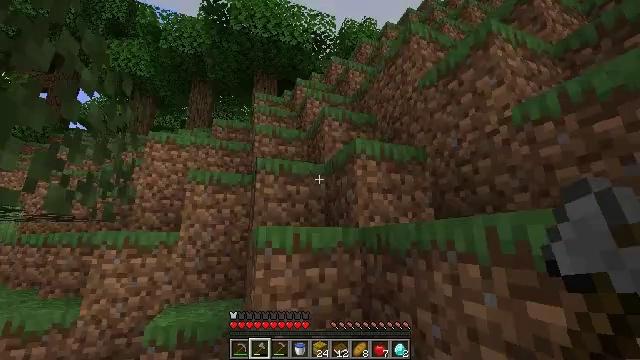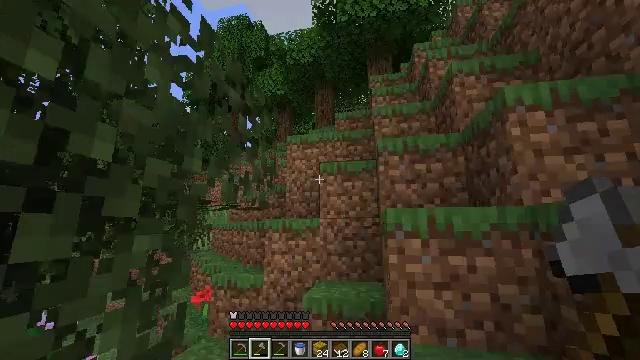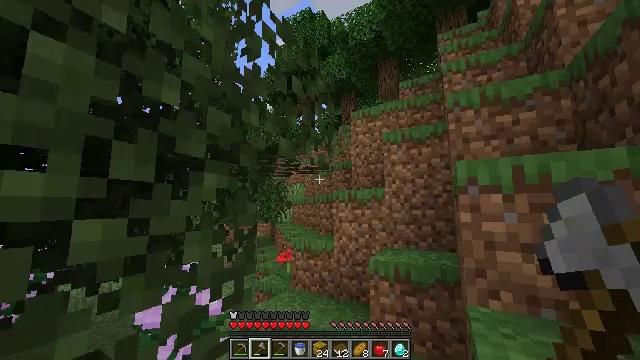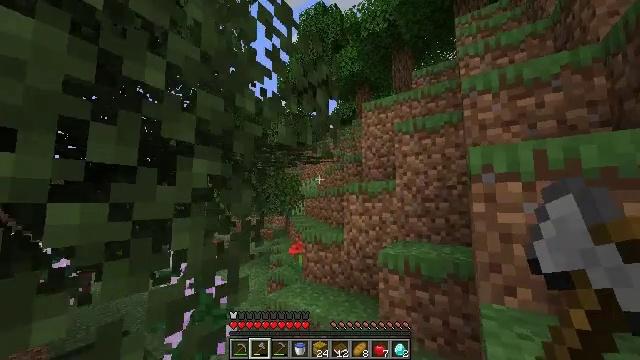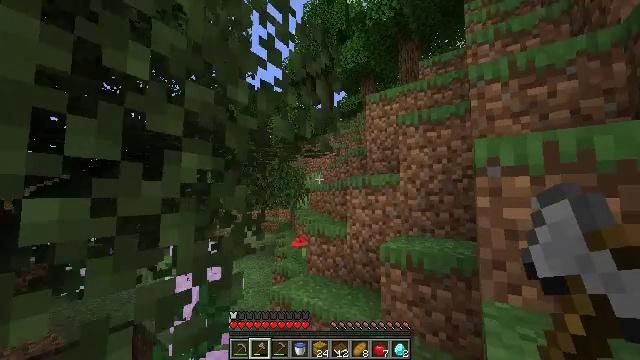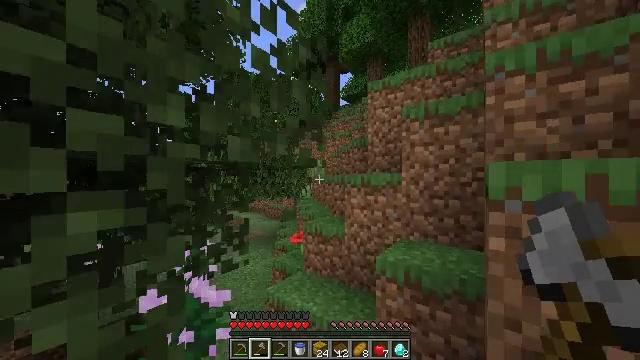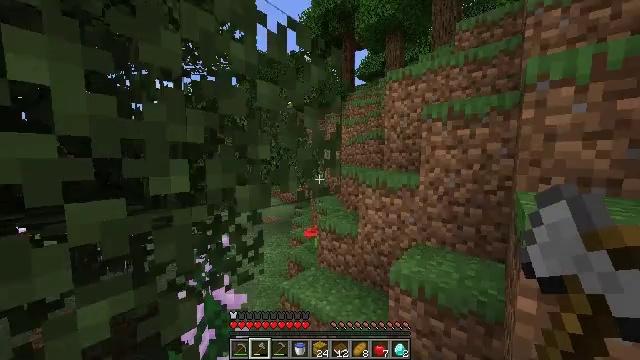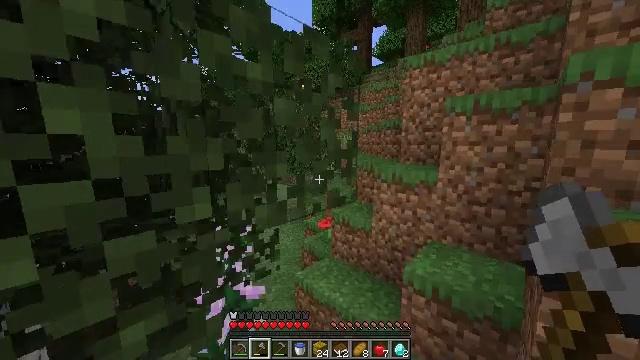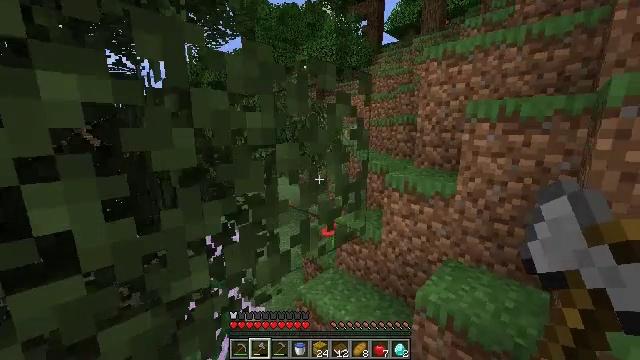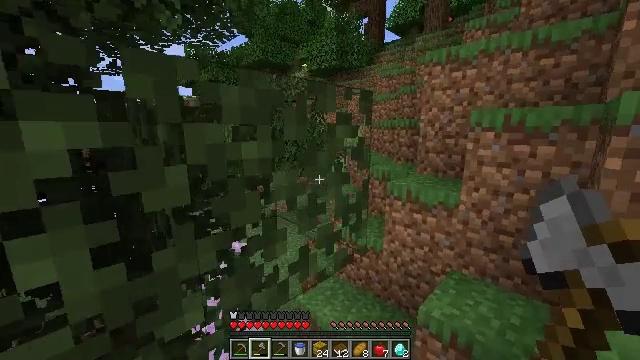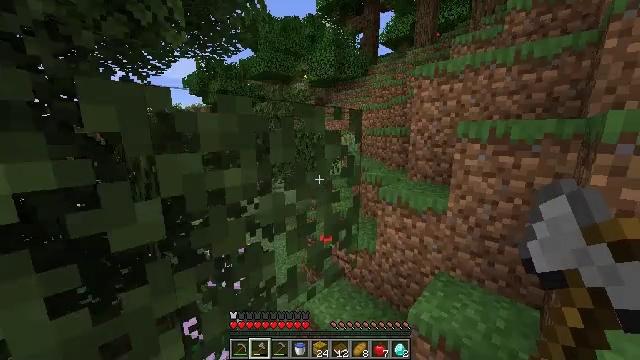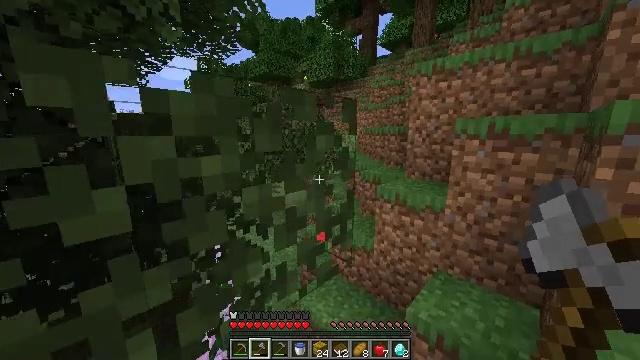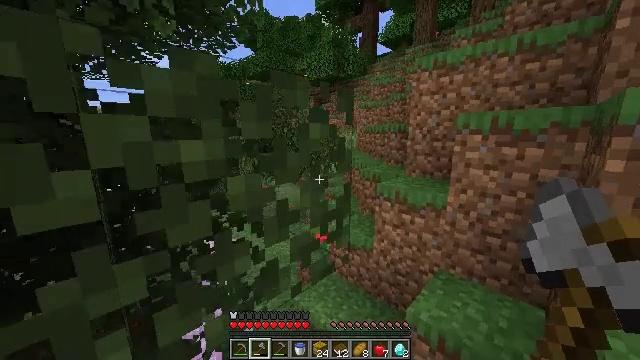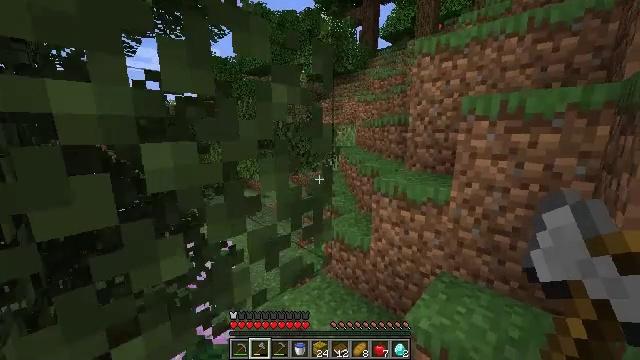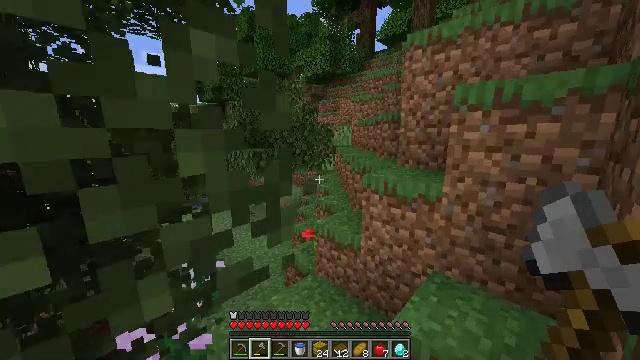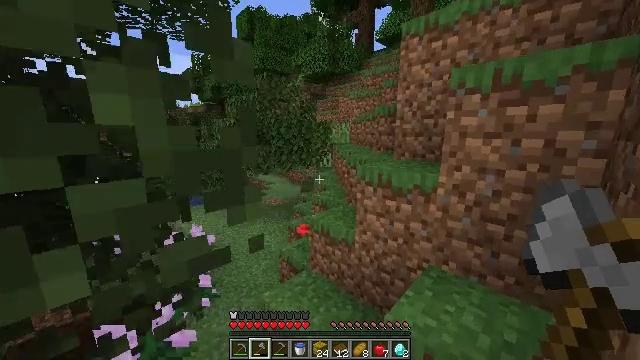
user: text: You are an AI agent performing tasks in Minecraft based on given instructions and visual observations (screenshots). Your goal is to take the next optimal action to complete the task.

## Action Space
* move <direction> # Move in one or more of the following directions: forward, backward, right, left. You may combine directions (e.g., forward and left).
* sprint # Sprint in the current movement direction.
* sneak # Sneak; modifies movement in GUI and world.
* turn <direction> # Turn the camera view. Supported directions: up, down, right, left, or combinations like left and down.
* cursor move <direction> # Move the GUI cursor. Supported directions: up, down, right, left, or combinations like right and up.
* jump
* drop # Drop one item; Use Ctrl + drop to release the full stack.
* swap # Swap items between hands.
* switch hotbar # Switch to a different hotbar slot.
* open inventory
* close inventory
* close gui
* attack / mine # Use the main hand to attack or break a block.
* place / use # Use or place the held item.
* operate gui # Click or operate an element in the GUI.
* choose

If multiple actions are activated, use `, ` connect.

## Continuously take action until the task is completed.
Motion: motion action
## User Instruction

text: Collect peony flowers for dye.
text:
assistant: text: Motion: move forward, sprint, turn left and down, jump
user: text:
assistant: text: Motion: move forward, sprint, turn left and down, jump
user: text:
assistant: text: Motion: move forward and move right, sprint, turn left and down, jump
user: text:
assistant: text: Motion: move forward and move right, sprint, turn left and down, jump
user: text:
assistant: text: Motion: move forward and move right, sprint, turn left and down, jump
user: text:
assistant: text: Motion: move forward and move right, sprint, turn left and down, jump
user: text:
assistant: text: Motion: move forward and move right, sprint, turn left and down, jump
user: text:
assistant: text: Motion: move forward and move right, sprint, turn down, jump
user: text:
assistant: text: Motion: move forward and move right, sprint, jump
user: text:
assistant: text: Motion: move forward and move right, sprint, jump
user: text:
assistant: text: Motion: move forward and move right, sprint, jump
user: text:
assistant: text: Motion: move forward and move right, sprint, jump
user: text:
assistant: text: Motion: move forward and move right, sprint, jump
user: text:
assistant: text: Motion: move forward and move right, sprint, jump
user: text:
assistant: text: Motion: move forward and move right, sprint, jump
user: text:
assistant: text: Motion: move forward and move right, sprint, jump
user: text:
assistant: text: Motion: move forward and move right, sprint, jump
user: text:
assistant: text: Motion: move forward, sprint, jump
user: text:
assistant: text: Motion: move forward, sprint, jump
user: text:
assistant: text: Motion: move forward, sprint, jump
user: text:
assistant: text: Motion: move forward, sprint, jump
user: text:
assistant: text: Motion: move forward, sprint, jump
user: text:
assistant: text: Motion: move forward, sprint, jump
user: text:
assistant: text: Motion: move forward, sprint, jump
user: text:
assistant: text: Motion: move forward, sprint, jump
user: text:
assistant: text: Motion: move forward, sprint, turn left, jump
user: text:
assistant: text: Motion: move forward, sprint, turn left and up, jump
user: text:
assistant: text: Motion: move forward, sprint, turn left, jump
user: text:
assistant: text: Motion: move forward, sprint, jump
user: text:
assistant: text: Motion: move forward, sprint, turn left, jump